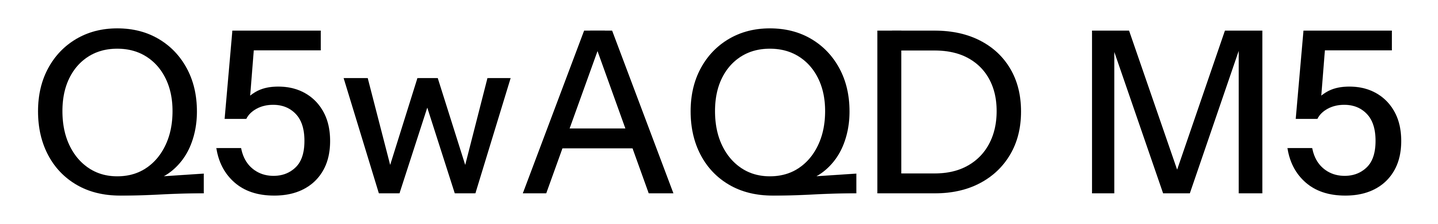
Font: InstrumentSans_Medium